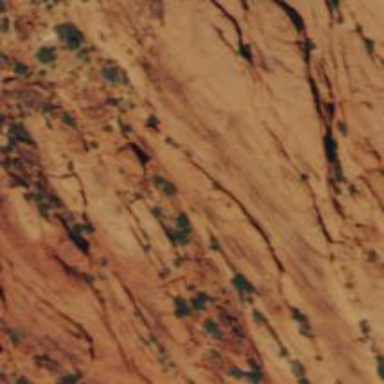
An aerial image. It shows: Red cliff in natural setting.